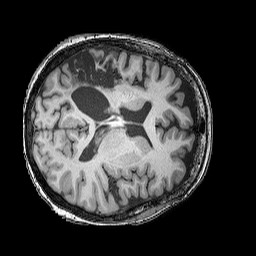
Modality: T1w
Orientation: axial
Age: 62
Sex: female
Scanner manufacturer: siemens
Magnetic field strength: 3 T
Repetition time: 2.25 s
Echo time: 0.00411 s